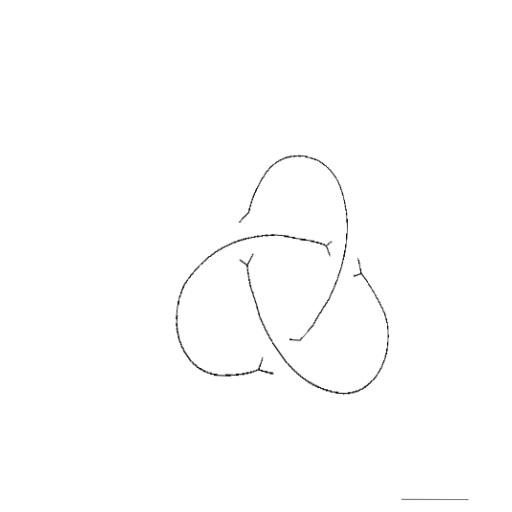
Crossing number: 3